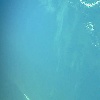
Label: water